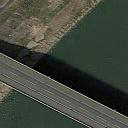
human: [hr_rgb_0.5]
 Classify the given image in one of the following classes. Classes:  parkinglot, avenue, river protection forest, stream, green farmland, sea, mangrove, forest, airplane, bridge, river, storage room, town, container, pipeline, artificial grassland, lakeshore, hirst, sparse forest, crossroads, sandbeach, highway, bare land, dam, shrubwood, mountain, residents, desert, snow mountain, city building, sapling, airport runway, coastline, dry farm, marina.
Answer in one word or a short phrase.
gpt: bridge